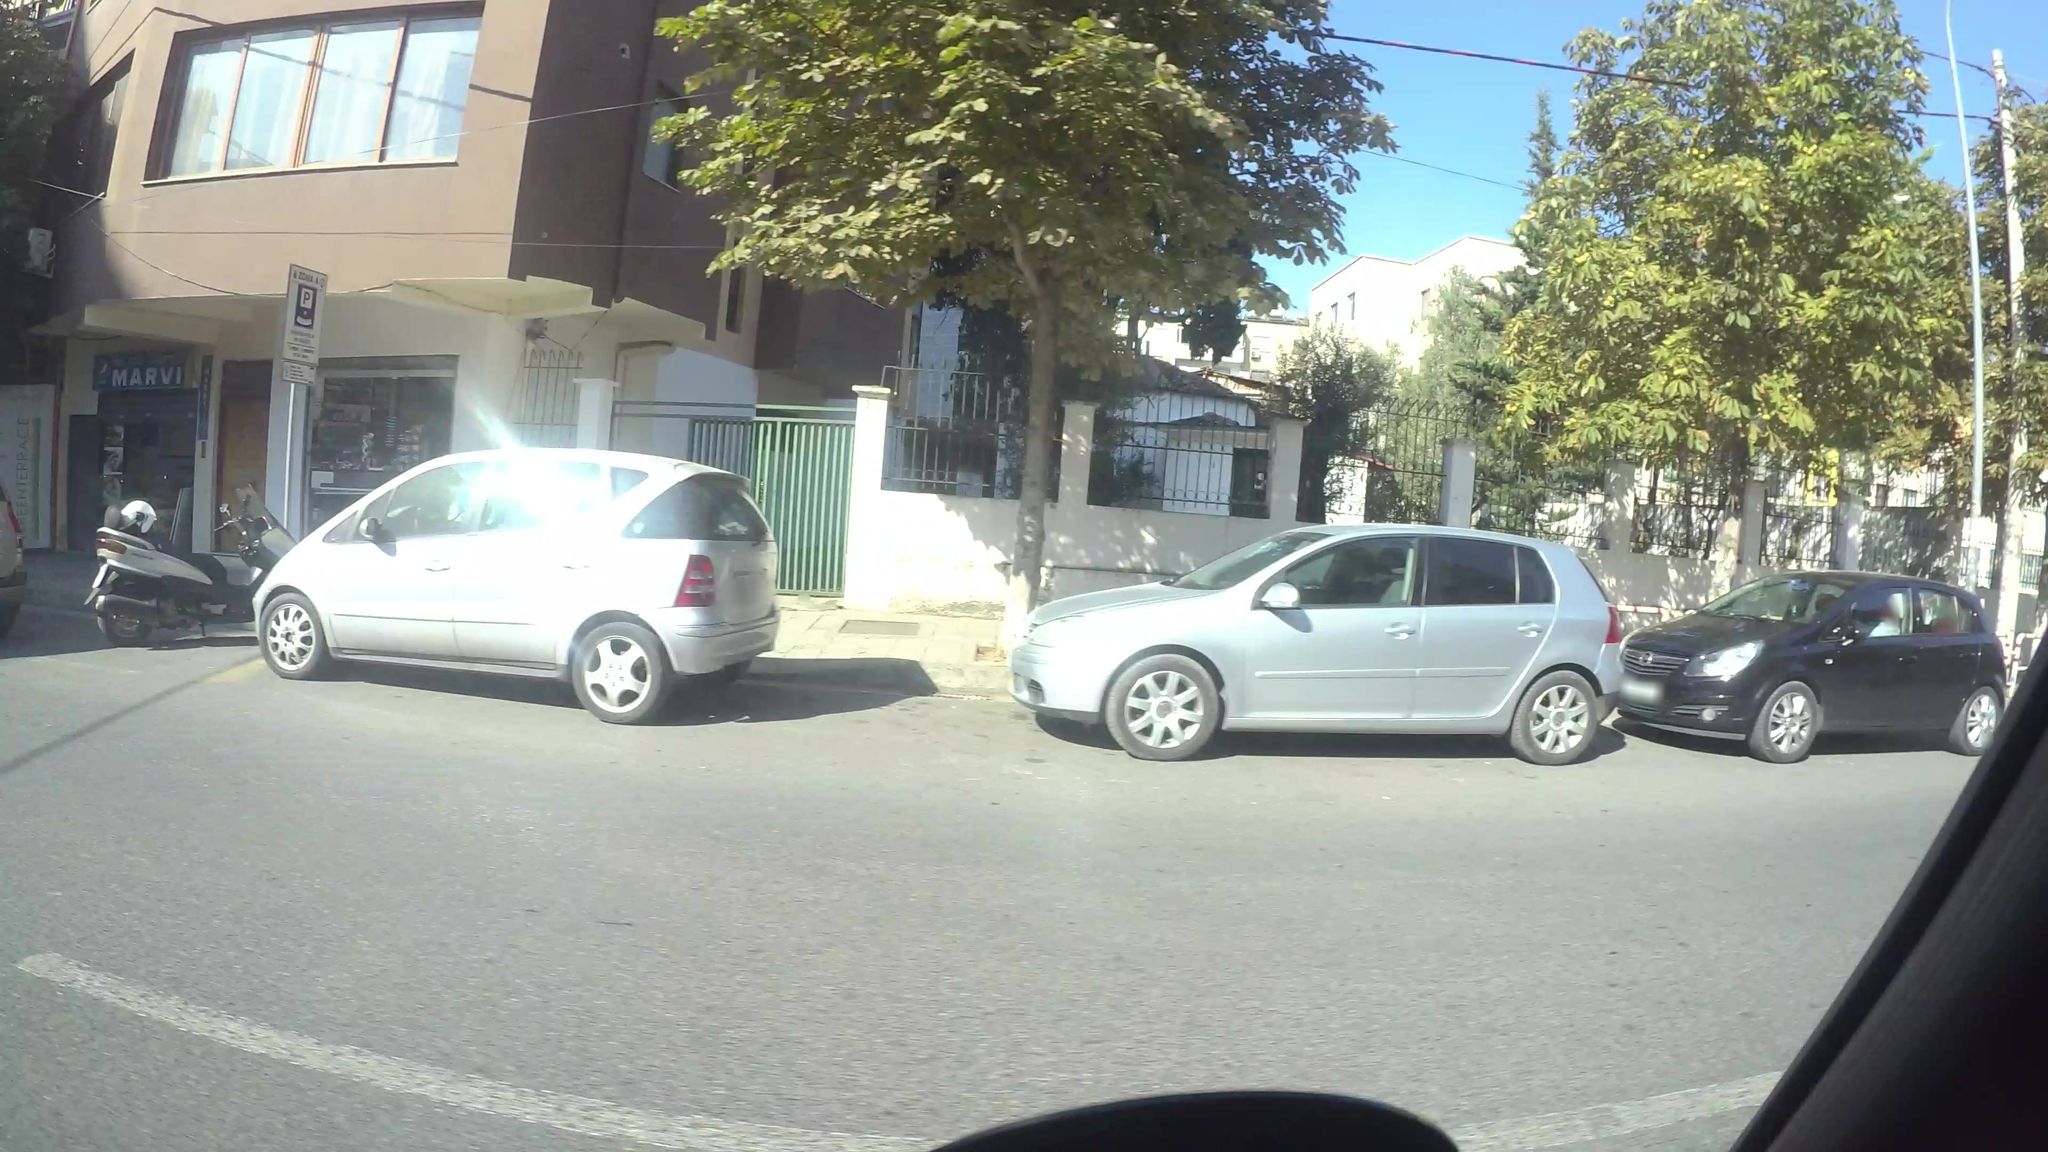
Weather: clear
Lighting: day
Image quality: good
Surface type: driving surface
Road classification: tertiary
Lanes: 2
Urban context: urban centre
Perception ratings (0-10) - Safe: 2.1, Lively: 8.16, Beautiful: 6.54, Boring: 2.55, Depressing: 3.87, Wealthy: 7.22